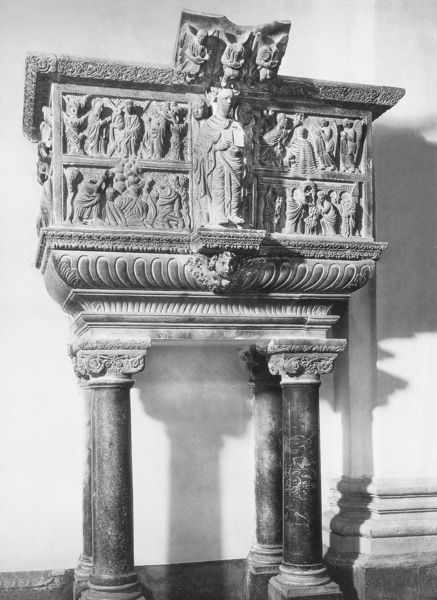
Titel: Kanzel des Guilielmus, ehemalige Kanzel des Pisaner Domes
Künstler: Guilielmus
Standort: Cagliari, Dom S. Maria di Castello (EU - I - Sardinien)
Schlagwörter: kopf, mann, schatten, menschen, marmor, säule, säulen, tisch, ornament, wand, bibel, johannes, sockel, stein, kirche, kamin, engel, skulptur, statue, beine, relief, figuren, verzierung, foto, antike, buch, kreuz, denkmal, altar, kapitelle, pult, kapitell, fries, portal, sims, prister, kanzel, antik, mittelalter, heiliger, heilige, reliefs, szenen, urne, römisch, grabmal, aufsatz, monument, taufbecken, kult, tafeln, hausaltar, passion, helige, kanim, mnument